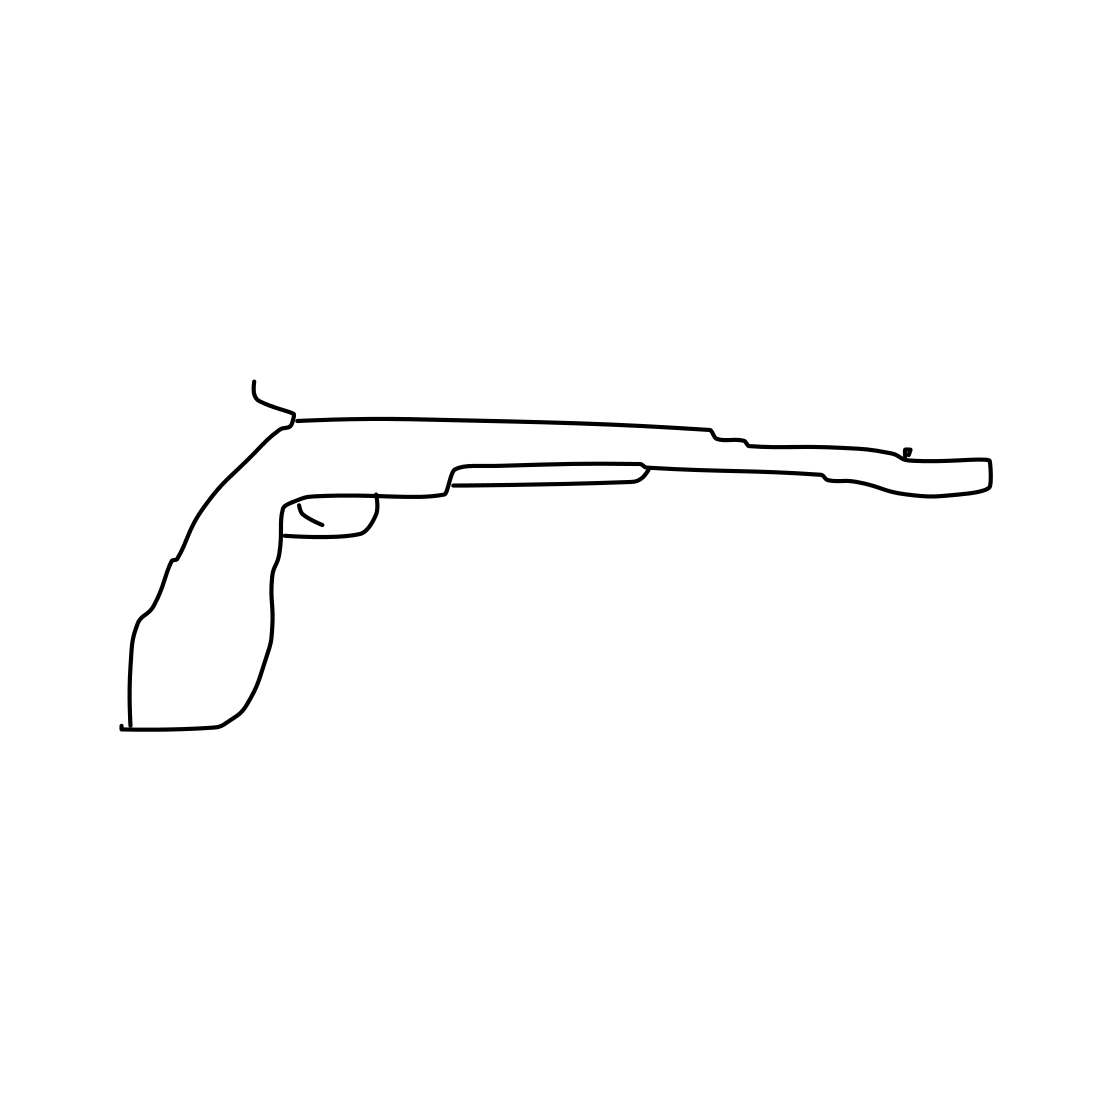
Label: rifle